一年级 · 算术

$\square \bigcirc \square=\square(\uparrow)$
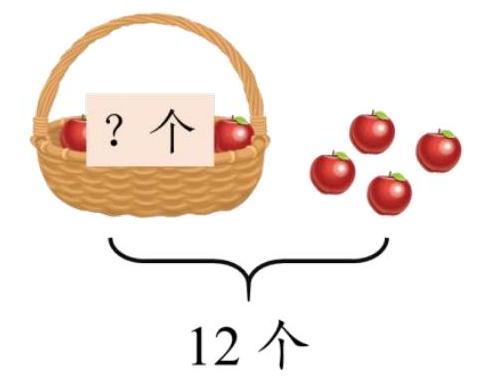
答案: 详解$12-4=8$